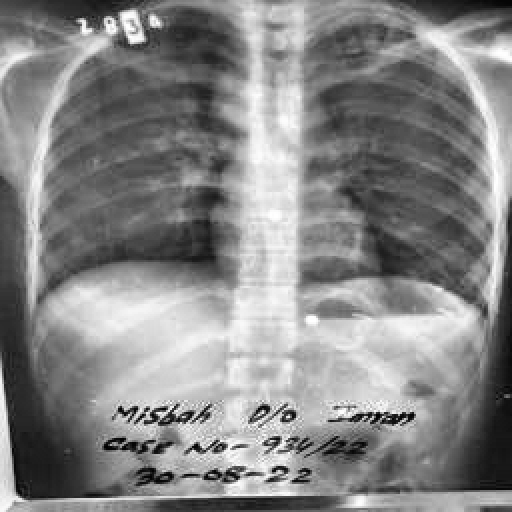
Finding: TUBERCULOSIS